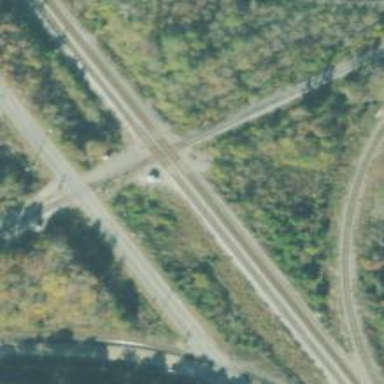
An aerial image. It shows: Railway crossing.